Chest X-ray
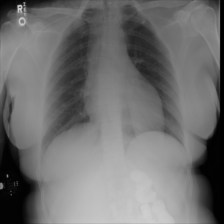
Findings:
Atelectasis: negative
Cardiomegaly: negative
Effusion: negative
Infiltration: negative
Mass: negative
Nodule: negative
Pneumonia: negative
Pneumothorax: negative
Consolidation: negative
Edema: negative
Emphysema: negative
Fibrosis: negative
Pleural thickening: negative
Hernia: negative